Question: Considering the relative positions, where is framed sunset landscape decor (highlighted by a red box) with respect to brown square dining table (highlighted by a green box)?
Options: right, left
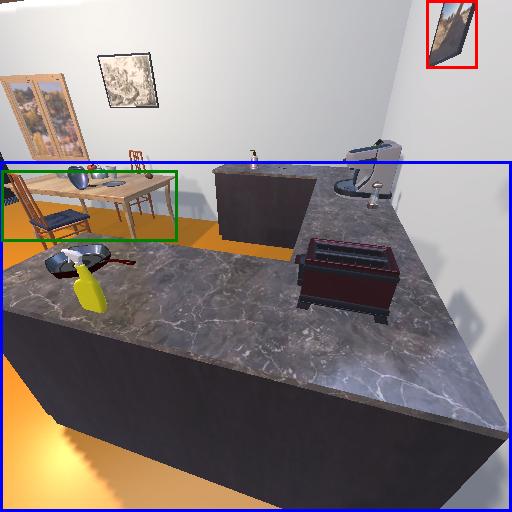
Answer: right